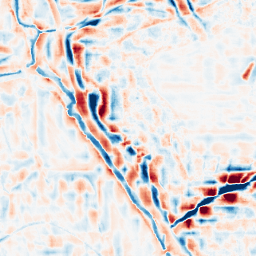
Category: wavelet
Decomposition family: wavelet_reverse_biorthogonal
Decomposition parameters: wavelet: rbio4.4
level: 4
Upsampling method: sinc_blackman
Upsampling parameters: scale: 8
kernel_size: 16
Upsampling scale: 8